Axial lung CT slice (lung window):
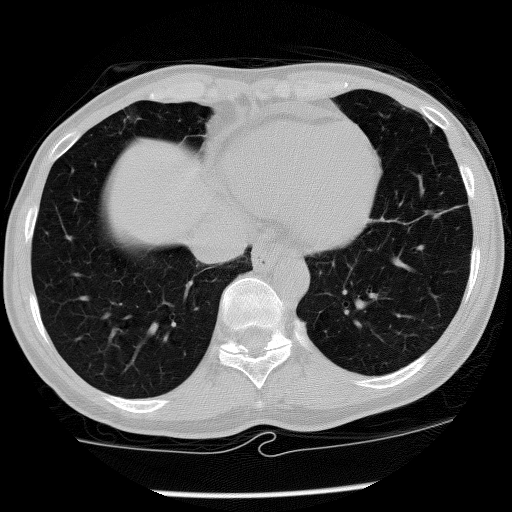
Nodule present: no